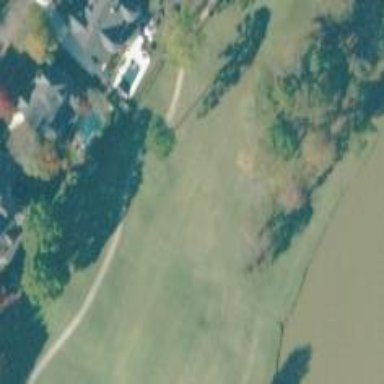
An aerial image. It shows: Pathway for golfing.